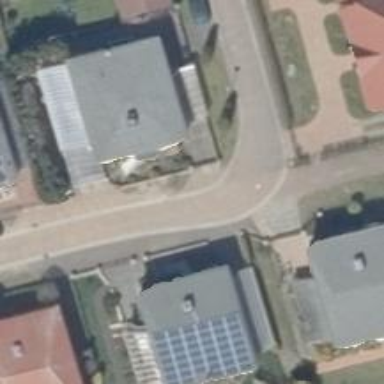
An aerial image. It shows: Residential road with concrete surface and no sidewalks.